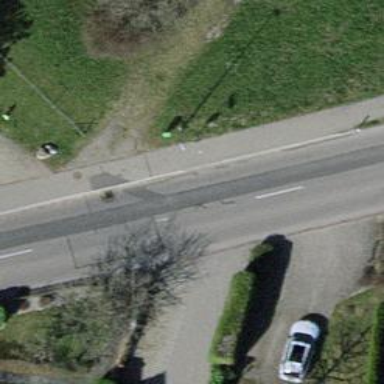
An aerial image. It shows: Bus stop with stop position for public transport.